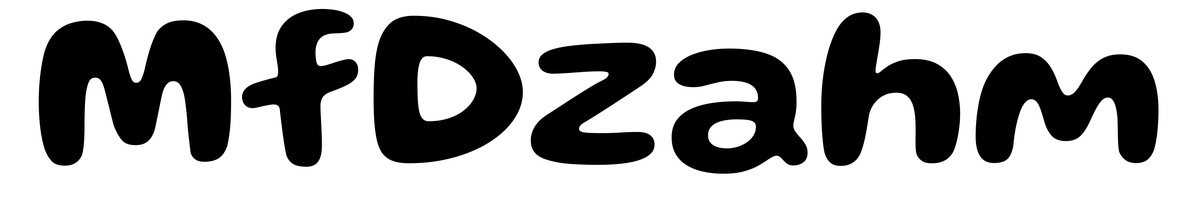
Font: Gluten_SemiBold